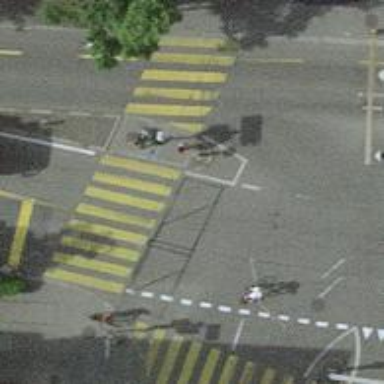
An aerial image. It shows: Road crossing with traffic signals and central island.